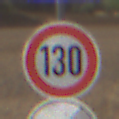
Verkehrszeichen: Geschwindigkeit130
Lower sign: EndeUeberholverbot
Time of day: MorningAfternoon
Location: Outdoor (Nature)
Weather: PartlyCloudy
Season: NotSpecified
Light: Natural